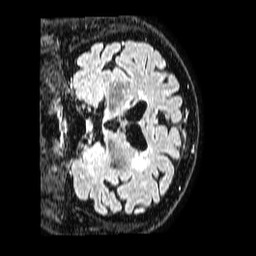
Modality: FLAIR
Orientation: coronal
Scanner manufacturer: philips
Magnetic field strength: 1.5 T
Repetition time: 4.8 s
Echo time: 0.3 s